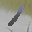
Label: 1